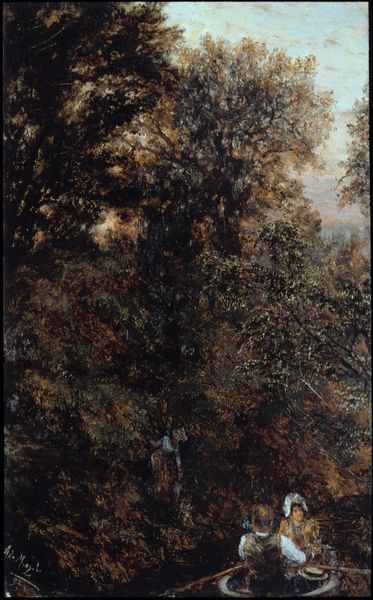
Titel: Kahnfahrt
Künstler: Adolph Menzel
Standort: Hamburg
Institution: Kunsthalle
Schlagwörter: baum, blau, blätter, dunkel, gemälde, himmel, laub, mann, schatten, wasser, weiß, wolken, bäume, fluss, frauen, gelb, grün, impressionismus, landschaft, menschen, see, teich, ufer, äste, abend, braun, frau, frisur, grau, haar, hell, hintergrund, hut, kleid, licht, renoir, rücken, schwarz, ölbild, dame, park, rot, haube, hochformat, malerei, hemd, mütze, ärmel, signatur, öl, bach, ferne, natur, zweige, busch, büsche, gebüsch, gewässer, sonne, sträucher, paar, pflanzen, wald, wasserfall, boot, brunnen, kahn, paddel, reiter, ruder, hellblau, rückenansicht, schiff, sommer, zwei, dorf, sonnenuntergang, herbst, ausflug, bank, rand, französisch, böschung, romantik, stämme, strohhut, detail, ruderboot, ruderer, rudern, ölfarbe, jahreszahl, weste, sonnenhut, freude, becken, fräulein, flora, halbglatze, gestalten, sonntag, fragment, liebespaar, geäst, dickicht, blattwerk, fauna, spätsommer, himel, gestrüpp, wipfel, rinsal, bootsfahrt, schiffchen, paddeln, spazierfahrt, bootfahren, päärchen, skullen, wolkenw, spreewald, bootsrand, gewzweig, tête a tête, wasserrinnsal, peife, rudervoot